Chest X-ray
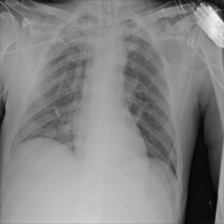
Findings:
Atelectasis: negative
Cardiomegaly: negative
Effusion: negative
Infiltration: negative
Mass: negative
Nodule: negative
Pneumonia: negative
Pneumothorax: negative
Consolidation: negative
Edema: negative
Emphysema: negative
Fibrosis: negative
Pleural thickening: negative
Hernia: negative